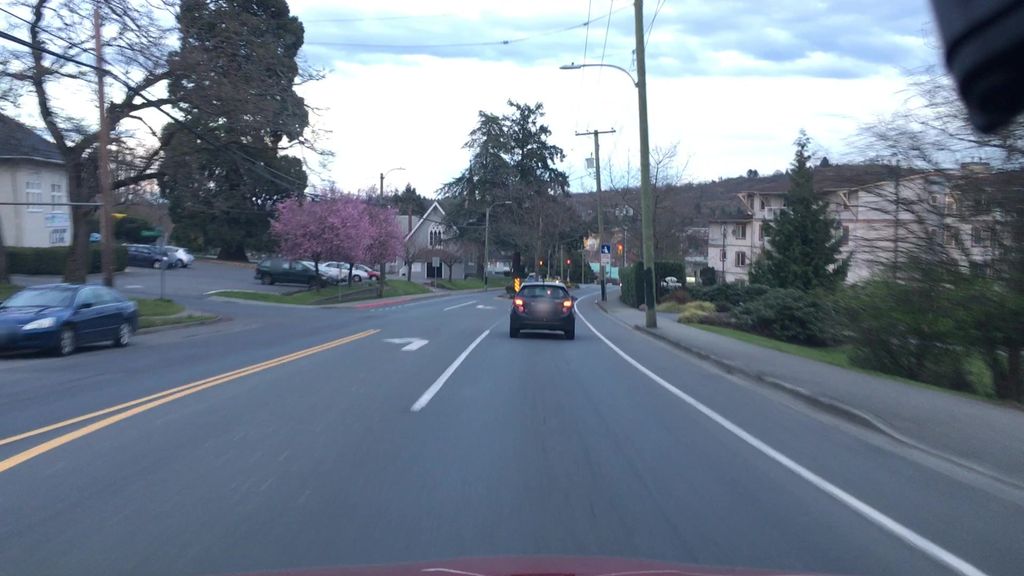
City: victoria